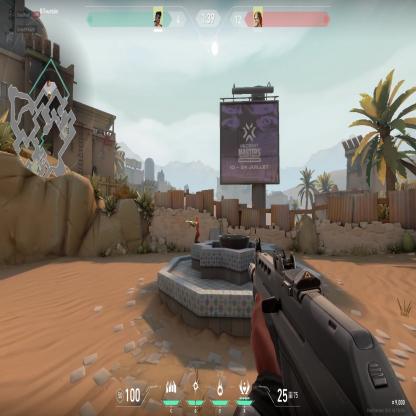
Label: enemy